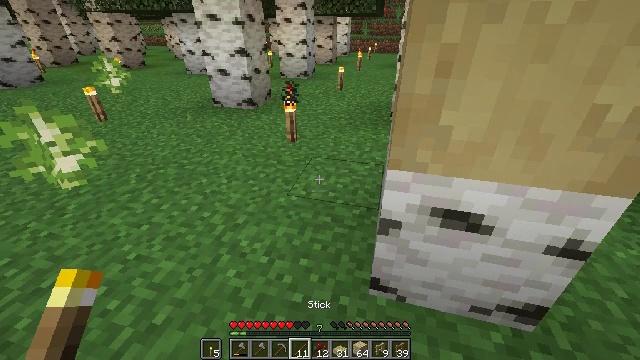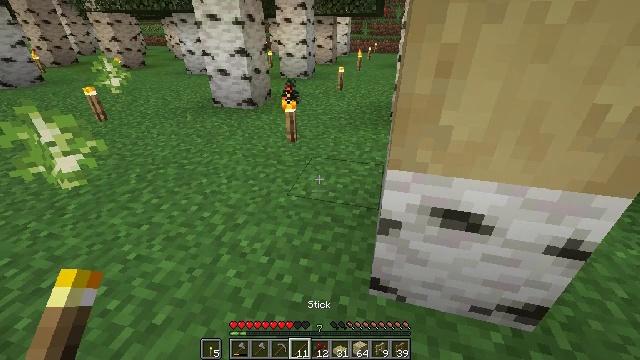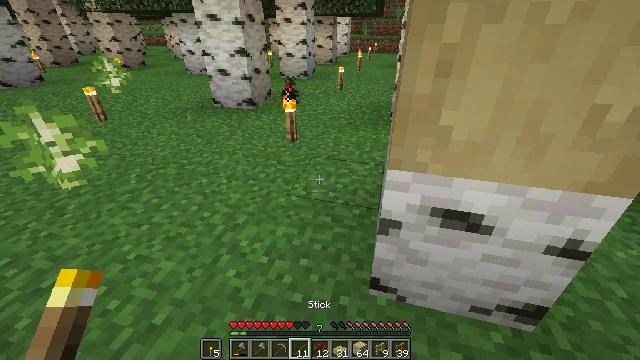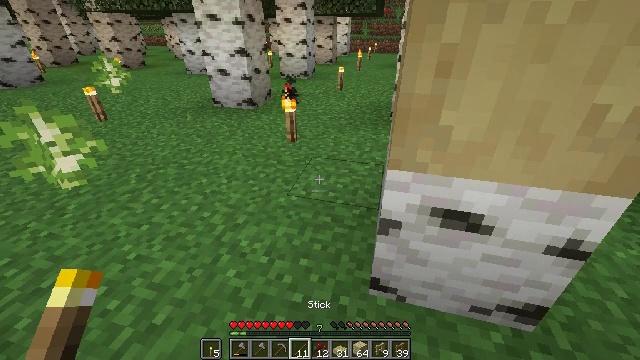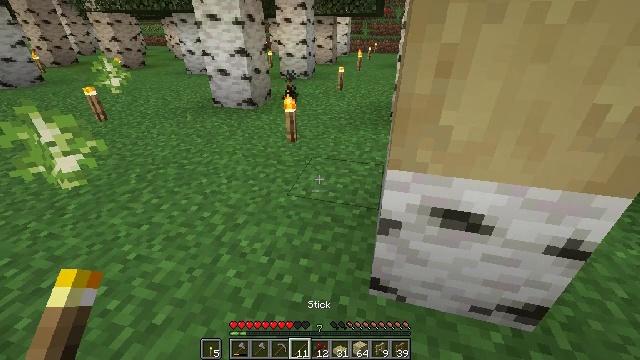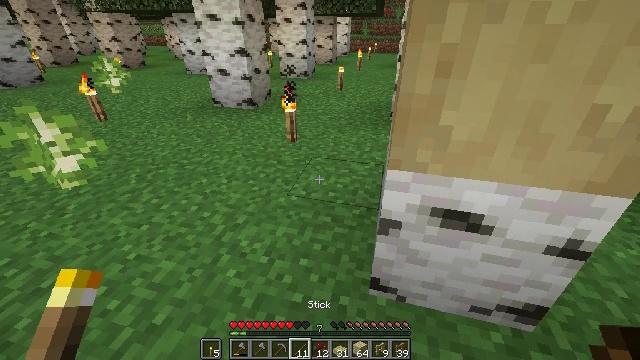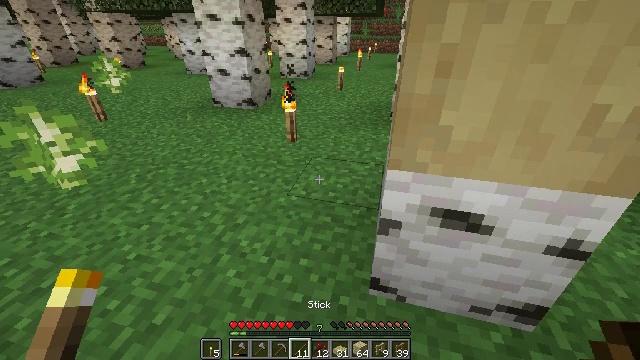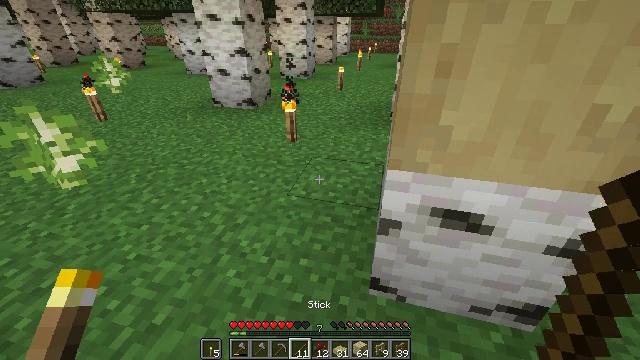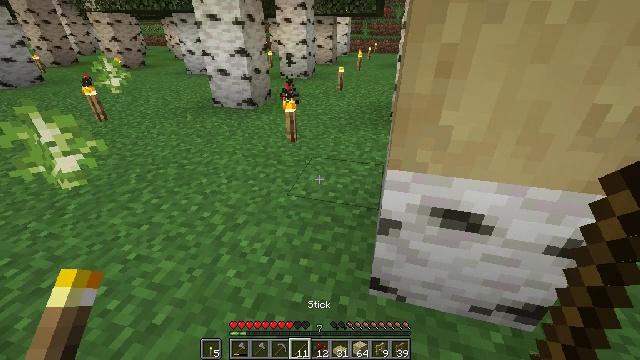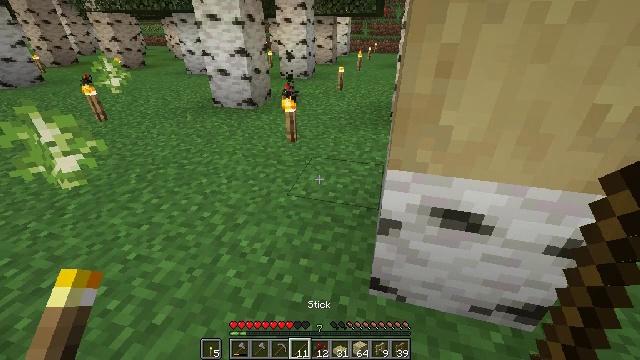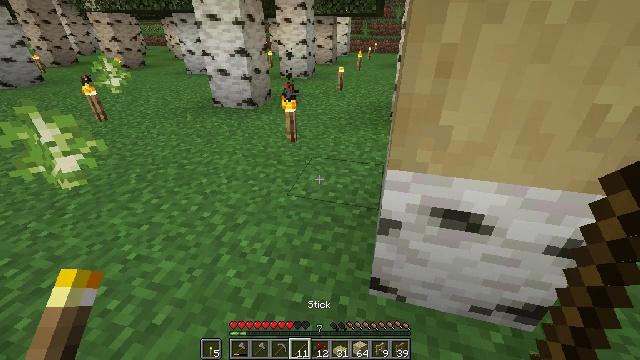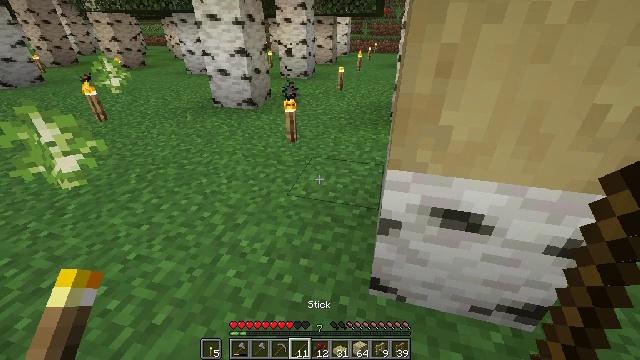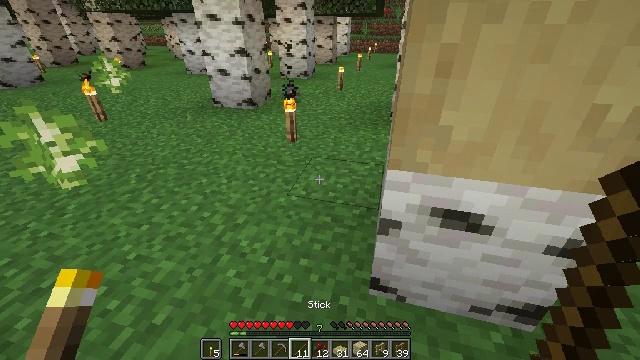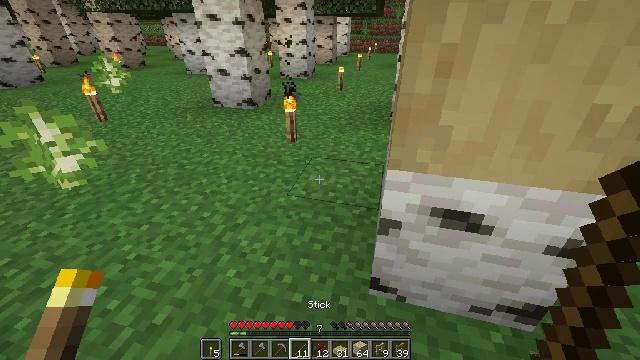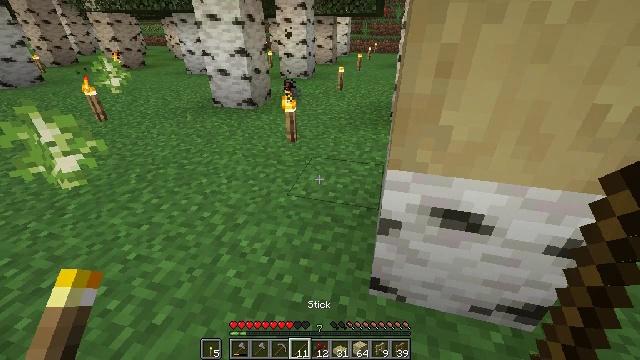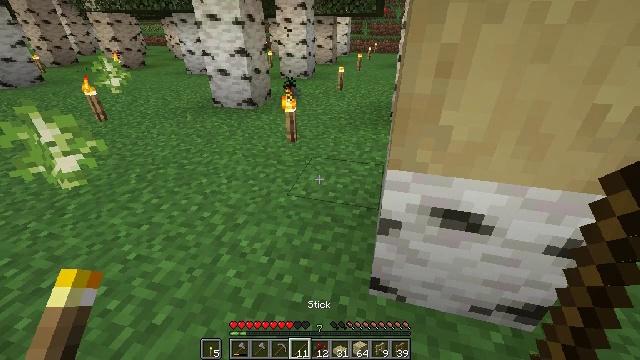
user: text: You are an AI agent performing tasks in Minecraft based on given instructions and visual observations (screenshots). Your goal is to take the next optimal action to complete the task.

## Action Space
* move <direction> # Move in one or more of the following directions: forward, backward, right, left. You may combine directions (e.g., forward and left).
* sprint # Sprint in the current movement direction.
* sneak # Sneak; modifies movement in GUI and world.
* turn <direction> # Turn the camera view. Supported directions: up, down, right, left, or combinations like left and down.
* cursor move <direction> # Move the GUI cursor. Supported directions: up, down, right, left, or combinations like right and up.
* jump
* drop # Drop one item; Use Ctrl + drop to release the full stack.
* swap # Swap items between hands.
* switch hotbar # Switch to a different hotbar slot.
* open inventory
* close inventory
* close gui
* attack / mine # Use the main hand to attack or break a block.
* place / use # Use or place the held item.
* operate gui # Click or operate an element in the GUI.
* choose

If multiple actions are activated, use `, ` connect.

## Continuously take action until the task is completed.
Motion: motion action
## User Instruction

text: Break the stripped birch log for wood.
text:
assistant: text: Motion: no_op
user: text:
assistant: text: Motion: no_op
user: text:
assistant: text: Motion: no_op
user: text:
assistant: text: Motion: no_op
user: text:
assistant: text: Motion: no_op
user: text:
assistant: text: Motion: no_op
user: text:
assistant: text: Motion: no_op
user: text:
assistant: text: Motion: no_op
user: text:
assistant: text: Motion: no_op
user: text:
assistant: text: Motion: no_op
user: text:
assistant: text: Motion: no_op
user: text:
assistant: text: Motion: no_op
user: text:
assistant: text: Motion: no_op
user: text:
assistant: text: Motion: no_op
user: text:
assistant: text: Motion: no_op
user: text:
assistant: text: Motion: no_op
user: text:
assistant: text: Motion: no_op
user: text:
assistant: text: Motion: no_op
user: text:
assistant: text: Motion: no_op
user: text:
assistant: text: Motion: no_op
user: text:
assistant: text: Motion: no_op
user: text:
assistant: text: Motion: no_op
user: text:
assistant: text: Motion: no_op
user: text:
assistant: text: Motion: no_op
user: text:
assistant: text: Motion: no_op
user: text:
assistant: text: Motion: no_op
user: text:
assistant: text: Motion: no_op
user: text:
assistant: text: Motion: no_op
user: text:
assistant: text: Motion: no_op
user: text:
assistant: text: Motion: no_op